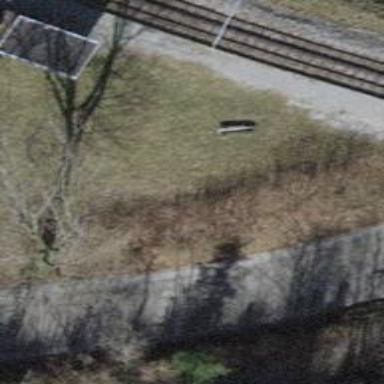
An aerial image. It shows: Bench.